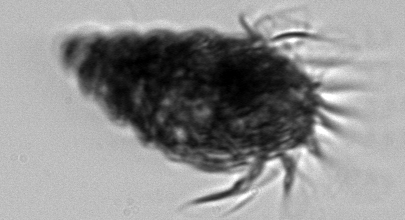
Label: Laboea_strobila